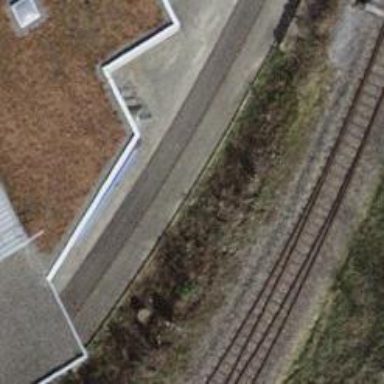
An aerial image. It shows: Single railway spur track.